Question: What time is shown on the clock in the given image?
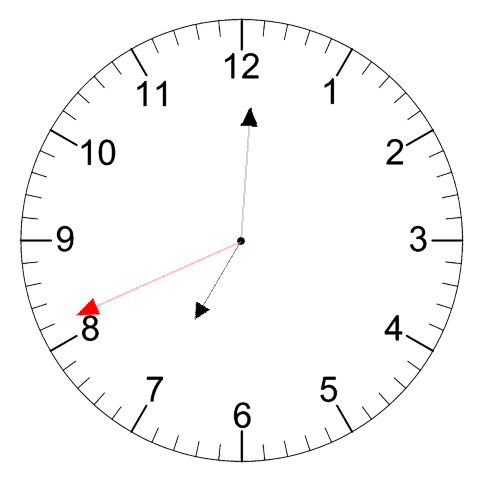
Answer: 07:00:41